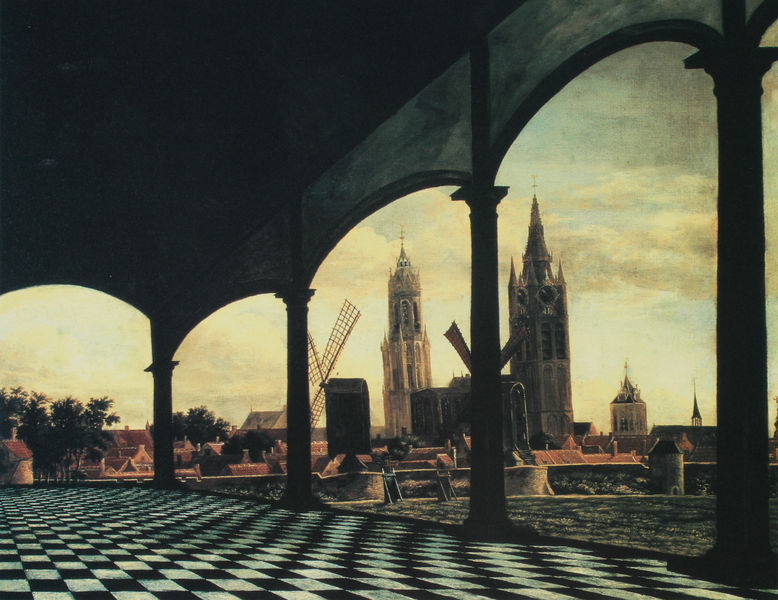
Titel: Ansicht von Delft
Künstler: Daniel Vosmaer
Standort: Delft
Institution: Stedelijk Museum Het Prinsenhof
Schlagwörter: baum, blau, flügel, gemälde, himmel, schatten, wolken, bäume, kirchturm, stadt, abend, säule, säulen, ausblick, dach, haus, rot, malerei, muster, schachbrett, schachbrettmuster, öl, horizont, häuser, mühle, mühlen, windmühle, kirche, sonne, boden, gotik, turm, windmühlen, dächer, mauer, arch, arches, architecture, blue, church, column, columns, hall, oil, red, steps, white, window, black, dark, green, old, painting, wall, windows, brown, floor, parquet, perspective, kirchen, kirchtürme, stadtansicht, türme, dom, fliesen, pavement, schach, münster, arkaden, cloud, clouds, sky, stone, tree, building, house, landscape, netherlands, water, houses, roof, roofs, tower, trees, village, grass, light, river, view, drawing, baumwipfel, black and white, castle, shadow, cross, clock, town, marble, city, day, arc, archway, cathedral, buildings, gallery, medieval, squares, mill, checkers, munich, chimney, chimneys, dutch, spire, steeple, pillar, dry, holland, windmill, windmills, mittelalter, contrast, fenster, structure, arcs, mosaic, hallway, black & white, towers, checks, tiles, europe, churches, tile, leiter, skyline, escher, high, rooftops, plaza, arcade, daylight, scenery, spires, k, city wall, panorama, kathedrahle, pillars, chess, chessboard, checkerboard, rooftoops, paving, g, checkered, moulen, checker, oh, platz, old city, dayloght, mills, roods, delft, fuck fuck fuck, steeples, hauser, brucke, dyke, rooftop, aussicht, sorry, clocktower, silo, tiled floor, abems, mühlemflügel, cathedrals, mustter, scneery, milan